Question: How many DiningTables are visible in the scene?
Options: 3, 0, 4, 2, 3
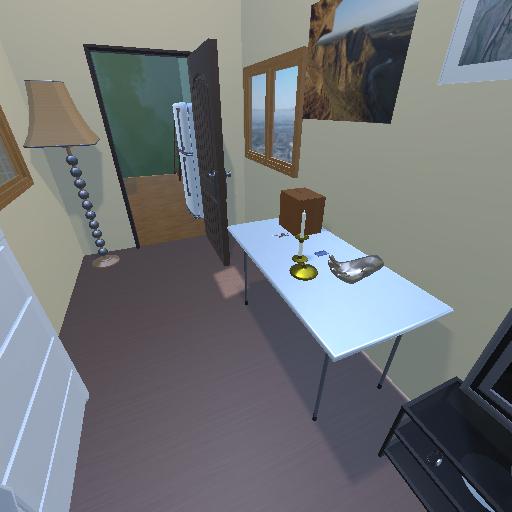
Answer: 3